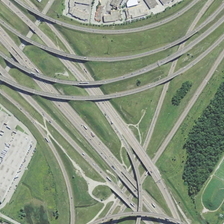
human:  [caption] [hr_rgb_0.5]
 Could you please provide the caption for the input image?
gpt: a large number of trees and lawns are planted near the viaduct .

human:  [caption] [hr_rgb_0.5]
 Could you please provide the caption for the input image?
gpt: a large number of trees and lawns are planted near the viaduct .

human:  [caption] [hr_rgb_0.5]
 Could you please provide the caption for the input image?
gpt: many long viaducts were laid over the land .

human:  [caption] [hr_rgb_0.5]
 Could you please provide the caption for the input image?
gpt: many long viaducts were laid over the land .

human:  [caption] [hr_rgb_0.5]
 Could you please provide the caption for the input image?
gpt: many long viaducts were laid over the land .